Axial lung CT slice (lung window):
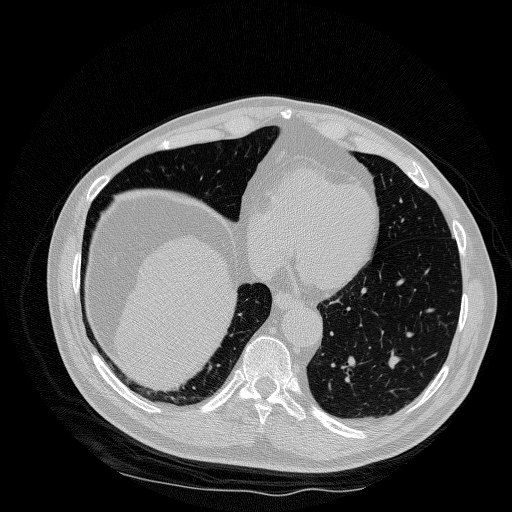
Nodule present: no